Question: I want to move the Y axis line to be between the values displayed in the chart, not where the values are displayed.
I tried putting offsets but that did not have the wanted effect.

'''
YAxis rightAxis = mChart.getAxisRight();
rightAxis.setDrawGridLines(false);
rightAxis.setEnabled(false);
rightAxis.setAxisMinimum(0f); // this replaces setStartAtZero(true)
YAxis leftAxis = mChart.getAxisLeft();
leftAxis.setDrawGridLines(false);
leftAxis.setEnabled(false);
leftAxis.setAxisMinimum(0f); // this replaces setStartAtZero(true)
XAxis xAxis = mChart.getXAxis();
xAxis.setDrawLimitLinesBehindData(true);
xAxis.enableGridDashedLine(10f,15f,10f);
'''
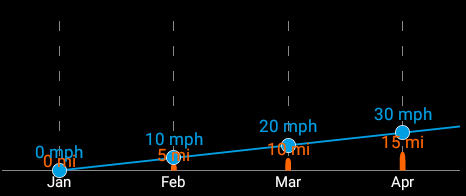
Answer: '''
for (int i = 0;i < 11;i++) {
LimitLine ll = new LimitLine(i + 0.5f);
ll.setLineColor(getColor(R.color.C5));
ll.enableDashedLine(10f,5f,4f);
xAxis.addLimitLine(ll);
}
'''
The library has LimitLine which is basically what I needed. So I created a dashed limit line at half the distance between 2 values (0.5f) and added them to the 'xAxis'.